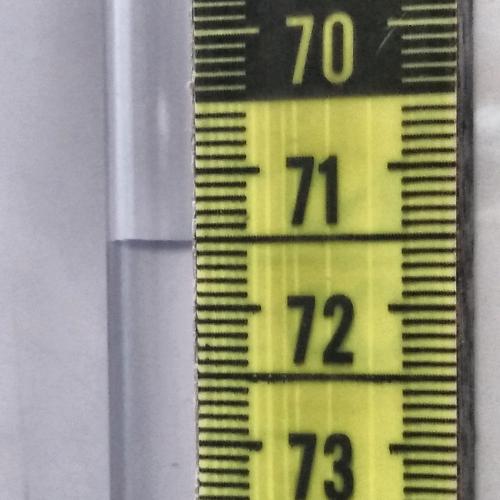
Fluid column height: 71.5 cm